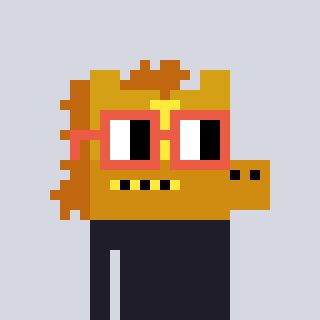
a pixel art character with square orange glasses, a yellow horse-shaped head and a cold-colored body on a cool background